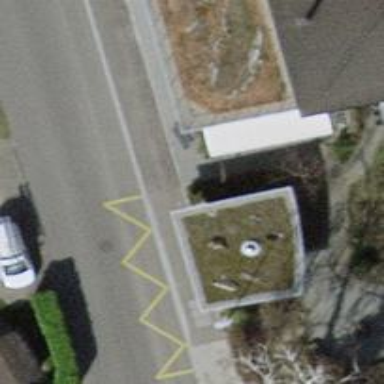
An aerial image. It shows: Bus stop with platform for public transport.